Question: So I have been using the Bootmetro template but I have ran into a problem. You can view a demo <URL>.
The problem is when you hover over any of the tiles you will notice a border appear, its like a bluish colour.

Well I have spent the last hour trying to find the javascript or css file that has the settings for this but I cant seem to find it.
I was hoping someone might have some experience of Bootmetro/css/javascript and could point me in the right direction. All I am looking to do is change the border highlight colour.
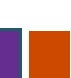
Answer: bootmetro-tiles.css line 101:
'''
.metro .tile:hover {
outline: 3px solid #225A68;
}
'''
(Firebug is your friend.)